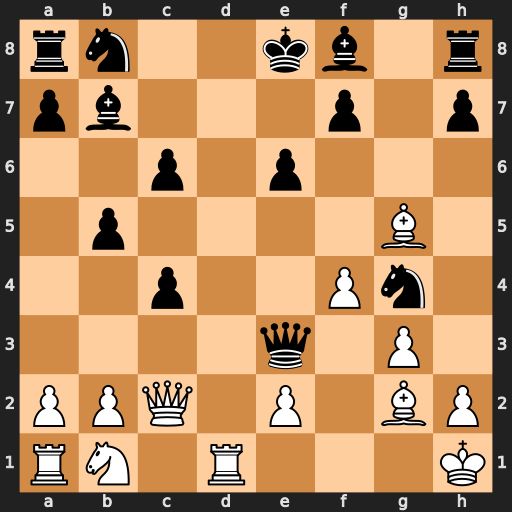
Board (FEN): rn2kb1r/pb3p1p/2p1p3/1p4B1/2p2Pn1/4q1P1/PPQ1P1BP/RN1R3K
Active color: w
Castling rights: kq
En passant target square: -
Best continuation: Rd8#